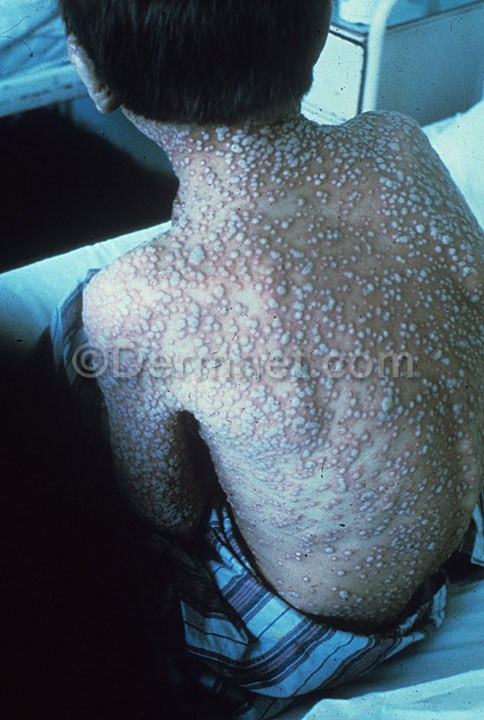
Disease: Warts Molluscum and other Viral Infections